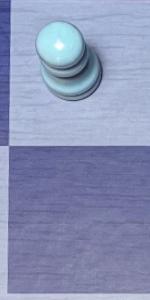
Label: Empty